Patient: sex M, age 60
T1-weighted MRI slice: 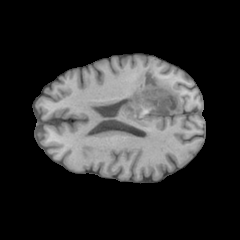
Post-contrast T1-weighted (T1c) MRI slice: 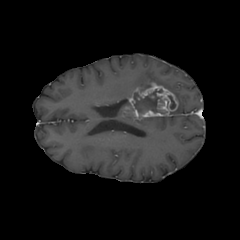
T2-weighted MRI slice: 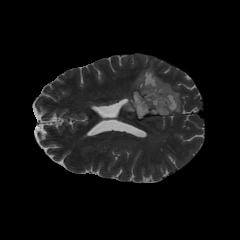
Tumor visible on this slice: yes
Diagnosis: Glioblastoma, IDH-wildtype
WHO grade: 4